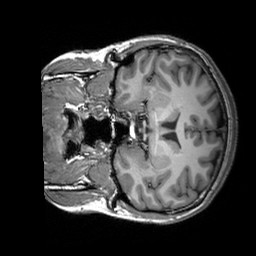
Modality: T1w
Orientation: coronal
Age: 28
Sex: female
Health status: healthy
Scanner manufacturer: siemens
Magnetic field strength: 3 T
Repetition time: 2.3 s
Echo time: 0.00303 s